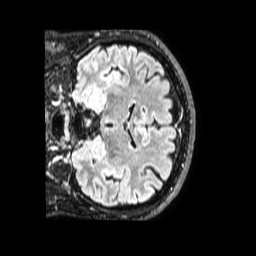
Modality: FLAIR
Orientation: coronal
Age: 28
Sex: male
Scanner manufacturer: philips
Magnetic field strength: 1.5 T
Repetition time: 4.8 s
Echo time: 0.3297 s